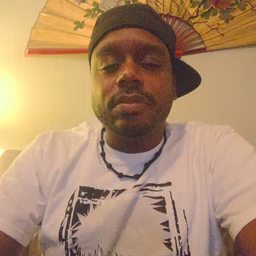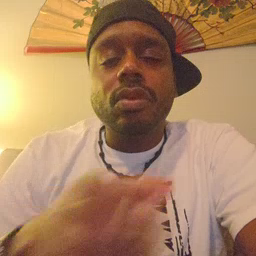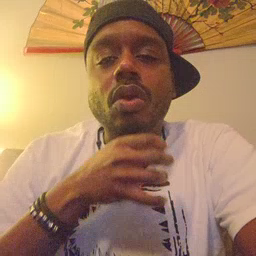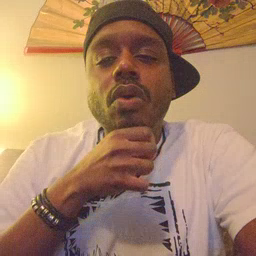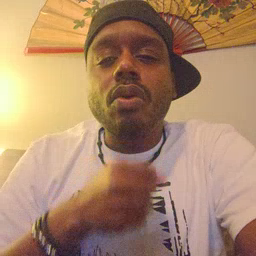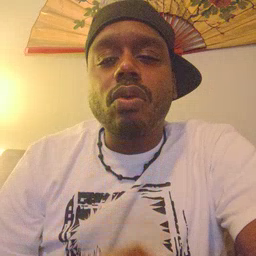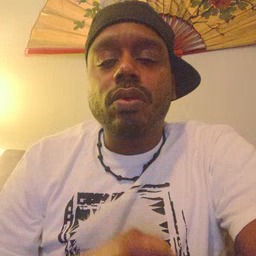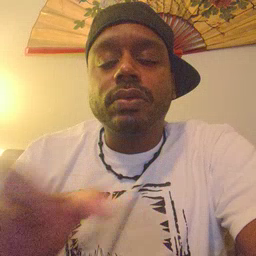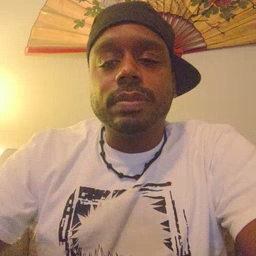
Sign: old